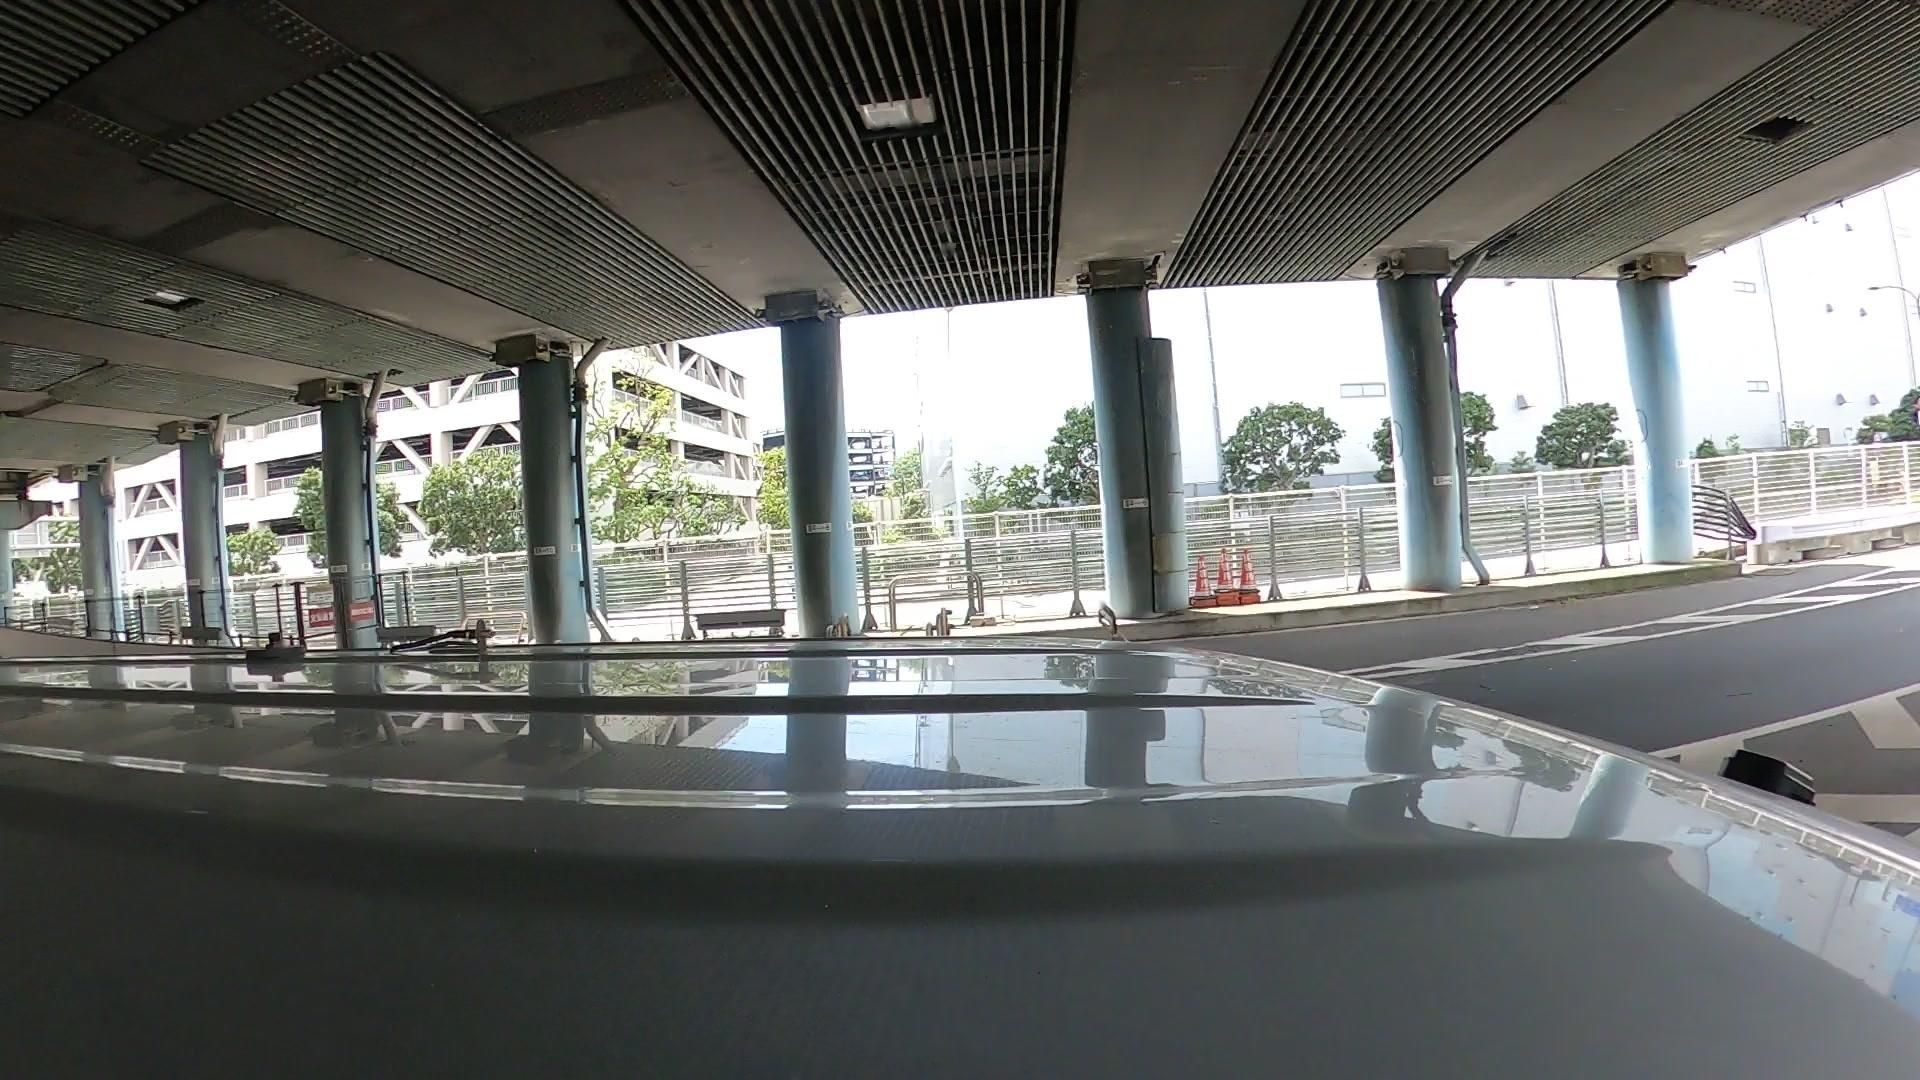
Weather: clear
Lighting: day
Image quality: good
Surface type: driving surface
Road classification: service, motorway_link
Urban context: urban centre
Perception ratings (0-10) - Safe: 0.65, Lively: 3.46, Beautiful: 1.52, Boring: 1.38, Depressing: 3.48, Wealthy: 1.18